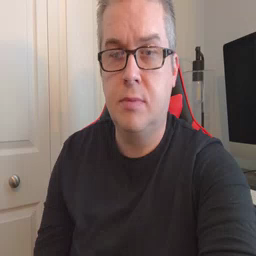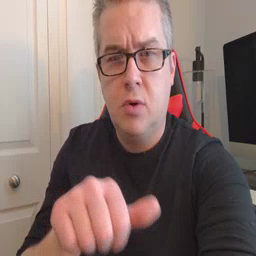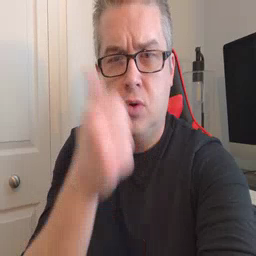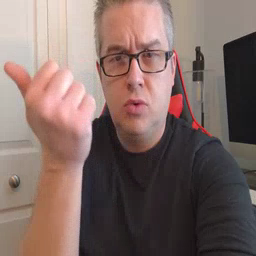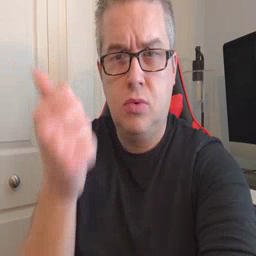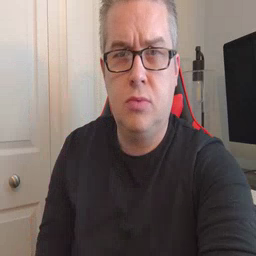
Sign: another